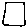
Label: square